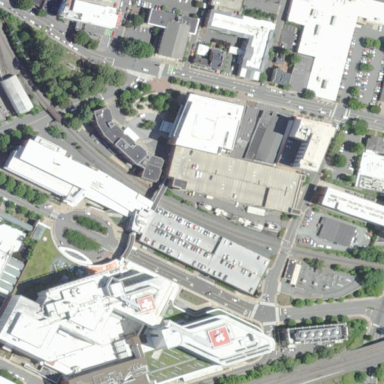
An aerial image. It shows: Hospital building.